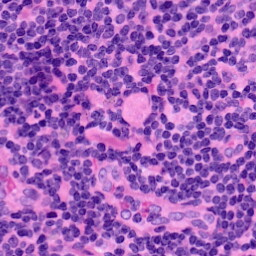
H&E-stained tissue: LymphNode